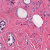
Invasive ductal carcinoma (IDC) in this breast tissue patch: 1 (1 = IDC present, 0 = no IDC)